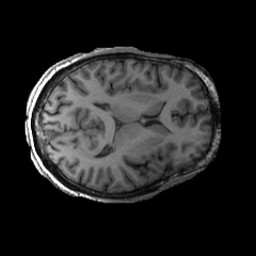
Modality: T1w
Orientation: axial
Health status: ill
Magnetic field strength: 3 T